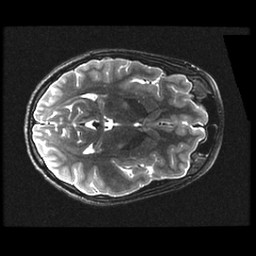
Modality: T2w
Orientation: axial
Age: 16
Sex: female
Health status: ill
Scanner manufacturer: ge
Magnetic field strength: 3 T
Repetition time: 7.5 s
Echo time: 0.1015 s